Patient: sex F, age 65
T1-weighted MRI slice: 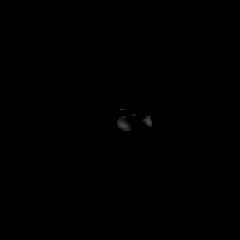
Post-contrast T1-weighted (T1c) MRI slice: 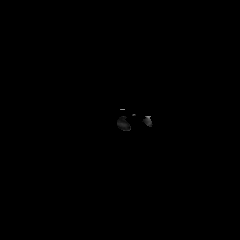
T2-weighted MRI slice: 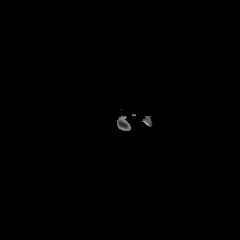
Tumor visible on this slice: no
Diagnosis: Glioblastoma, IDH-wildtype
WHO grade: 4